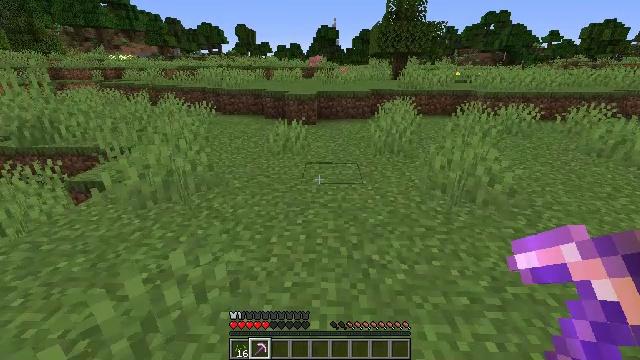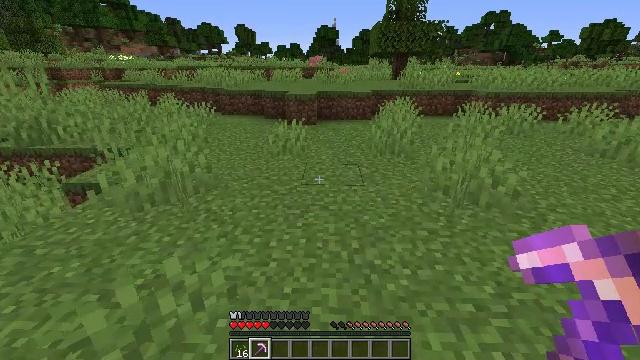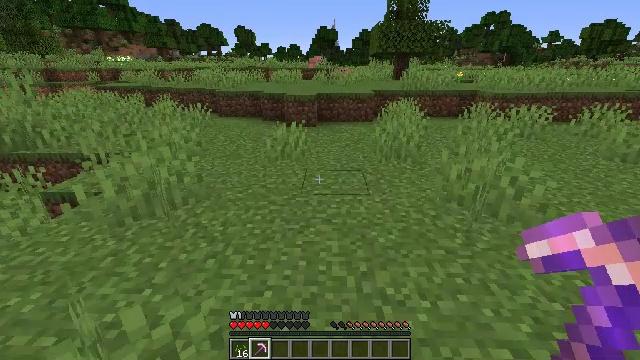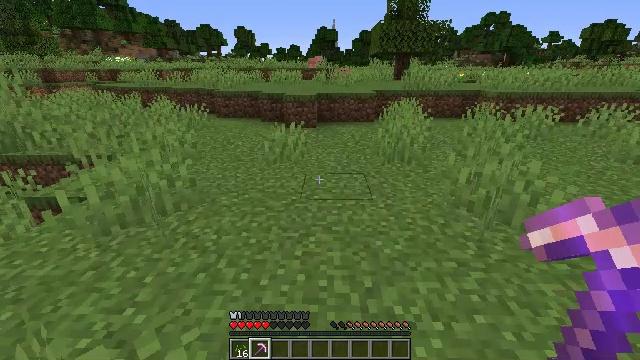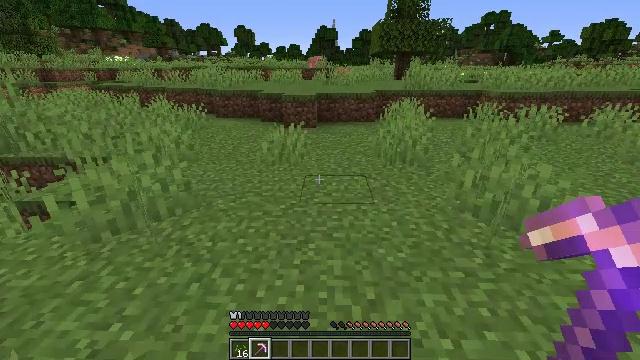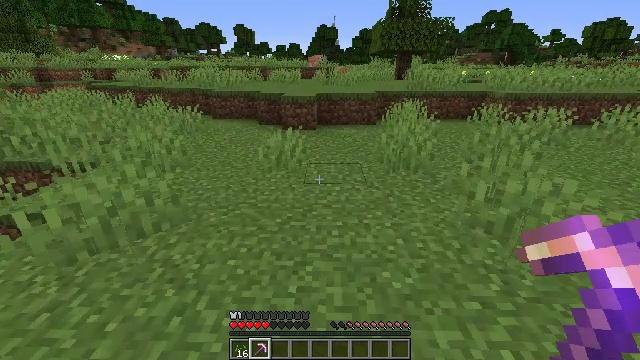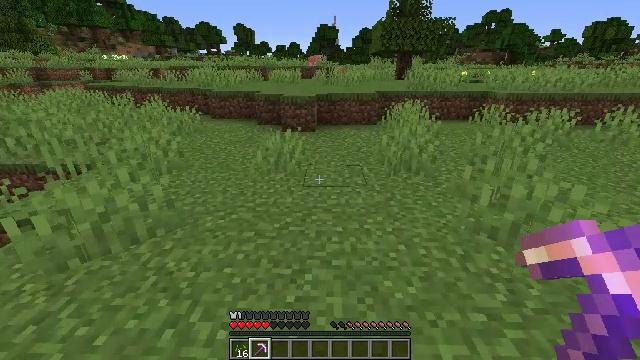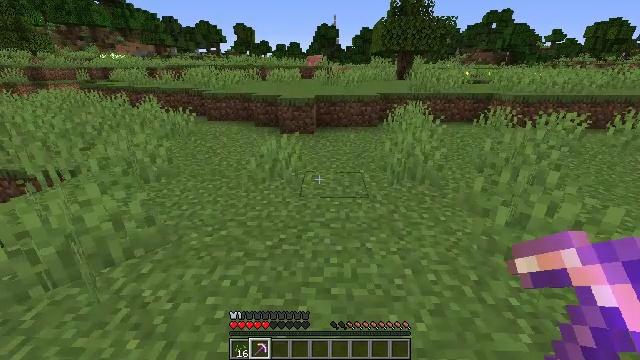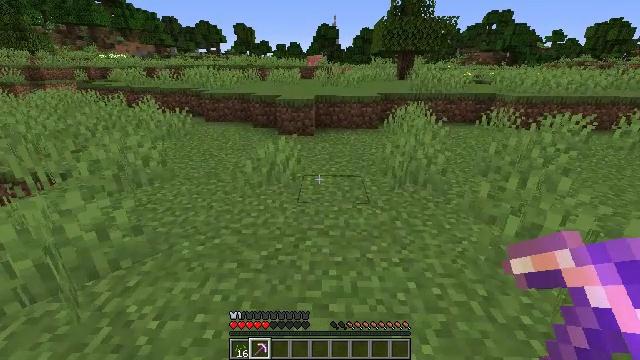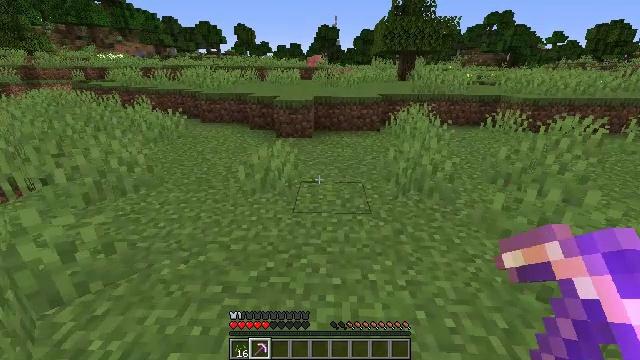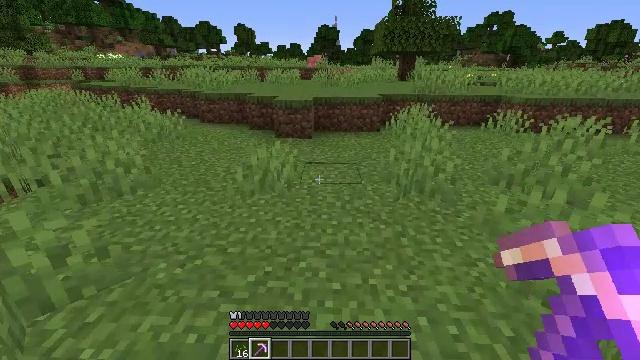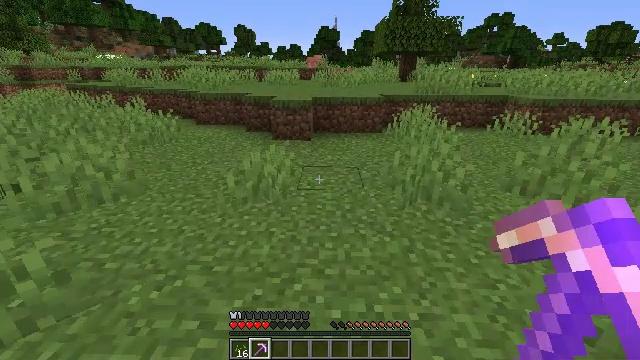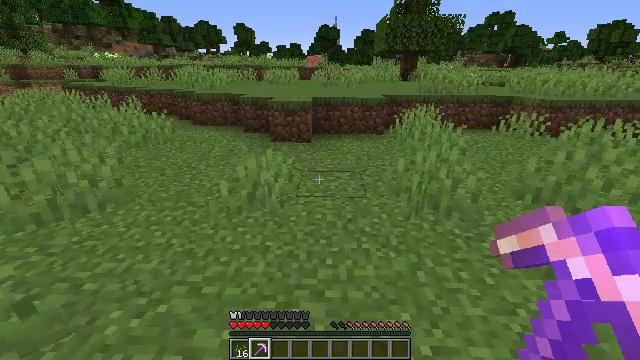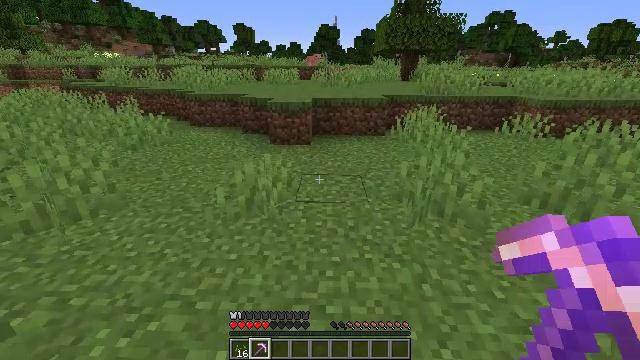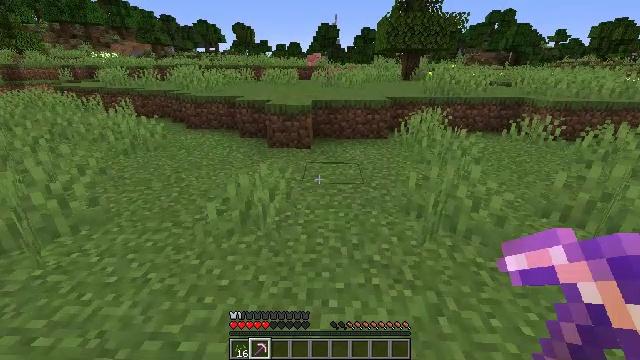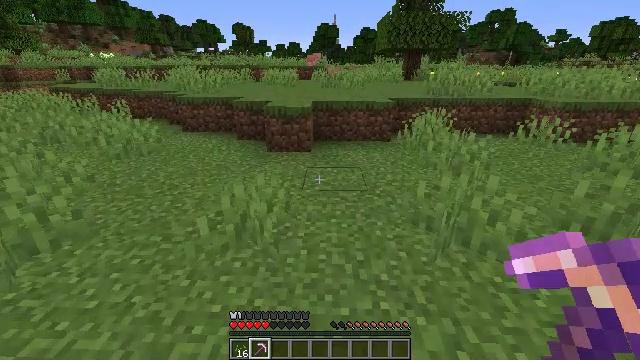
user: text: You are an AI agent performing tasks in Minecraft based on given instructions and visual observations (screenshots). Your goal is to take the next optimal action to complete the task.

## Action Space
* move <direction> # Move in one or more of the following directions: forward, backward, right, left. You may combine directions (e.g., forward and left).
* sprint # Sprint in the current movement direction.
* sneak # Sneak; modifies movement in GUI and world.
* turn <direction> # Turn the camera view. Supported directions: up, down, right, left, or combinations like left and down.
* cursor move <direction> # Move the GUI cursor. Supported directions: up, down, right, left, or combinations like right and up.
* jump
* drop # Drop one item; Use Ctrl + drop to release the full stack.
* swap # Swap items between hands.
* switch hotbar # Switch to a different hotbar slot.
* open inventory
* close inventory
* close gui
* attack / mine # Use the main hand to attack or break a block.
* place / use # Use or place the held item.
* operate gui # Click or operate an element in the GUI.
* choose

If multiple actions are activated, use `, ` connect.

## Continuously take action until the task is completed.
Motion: motion action
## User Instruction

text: Gather grass block for landscaping.
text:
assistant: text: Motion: move forward
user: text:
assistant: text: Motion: move forward
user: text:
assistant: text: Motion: move forward
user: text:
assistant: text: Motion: move forward
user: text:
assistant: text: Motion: move forward
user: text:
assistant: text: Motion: move forward
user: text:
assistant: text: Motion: move forward
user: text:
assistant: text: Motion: move forward
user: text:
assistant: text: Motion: move forward
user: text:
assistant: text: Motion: move forward
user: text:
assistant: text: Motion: move forward
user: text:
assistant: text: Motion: move forward
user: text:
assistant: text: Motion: move forward
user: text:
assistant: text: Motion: move forward
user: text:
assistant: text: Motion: move forward
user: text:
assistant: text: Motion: move forward
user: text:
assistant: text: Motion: move forward
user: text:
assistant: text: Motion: move forward
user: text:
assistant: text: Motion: move forward
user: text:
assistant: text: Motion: move forward
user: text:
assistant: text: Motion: move forward
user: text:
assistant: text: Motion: move forward
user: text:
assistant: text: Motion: move forward
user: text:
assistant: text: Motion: move forward, turn left
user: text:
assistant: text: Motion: move forward, turn left and up
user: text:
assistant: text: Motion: move forward, turn left
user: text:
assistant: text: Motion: move forward, turn left
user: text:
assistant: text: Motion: move forward, turn left
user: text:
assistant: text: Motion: move forward, turn left
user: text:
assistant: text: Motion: move forward and move right